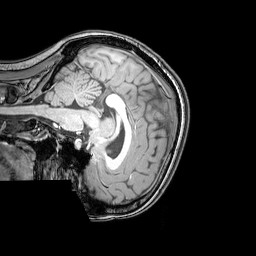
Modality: T1w
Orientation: sagittal
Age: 24
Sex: female
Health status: healthy
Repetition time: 0.081 s
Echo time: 0.037 s